Field crop: tomato
Growth stage: 2
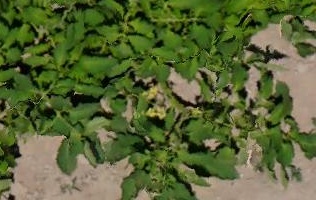
Species: tomato